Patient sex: M
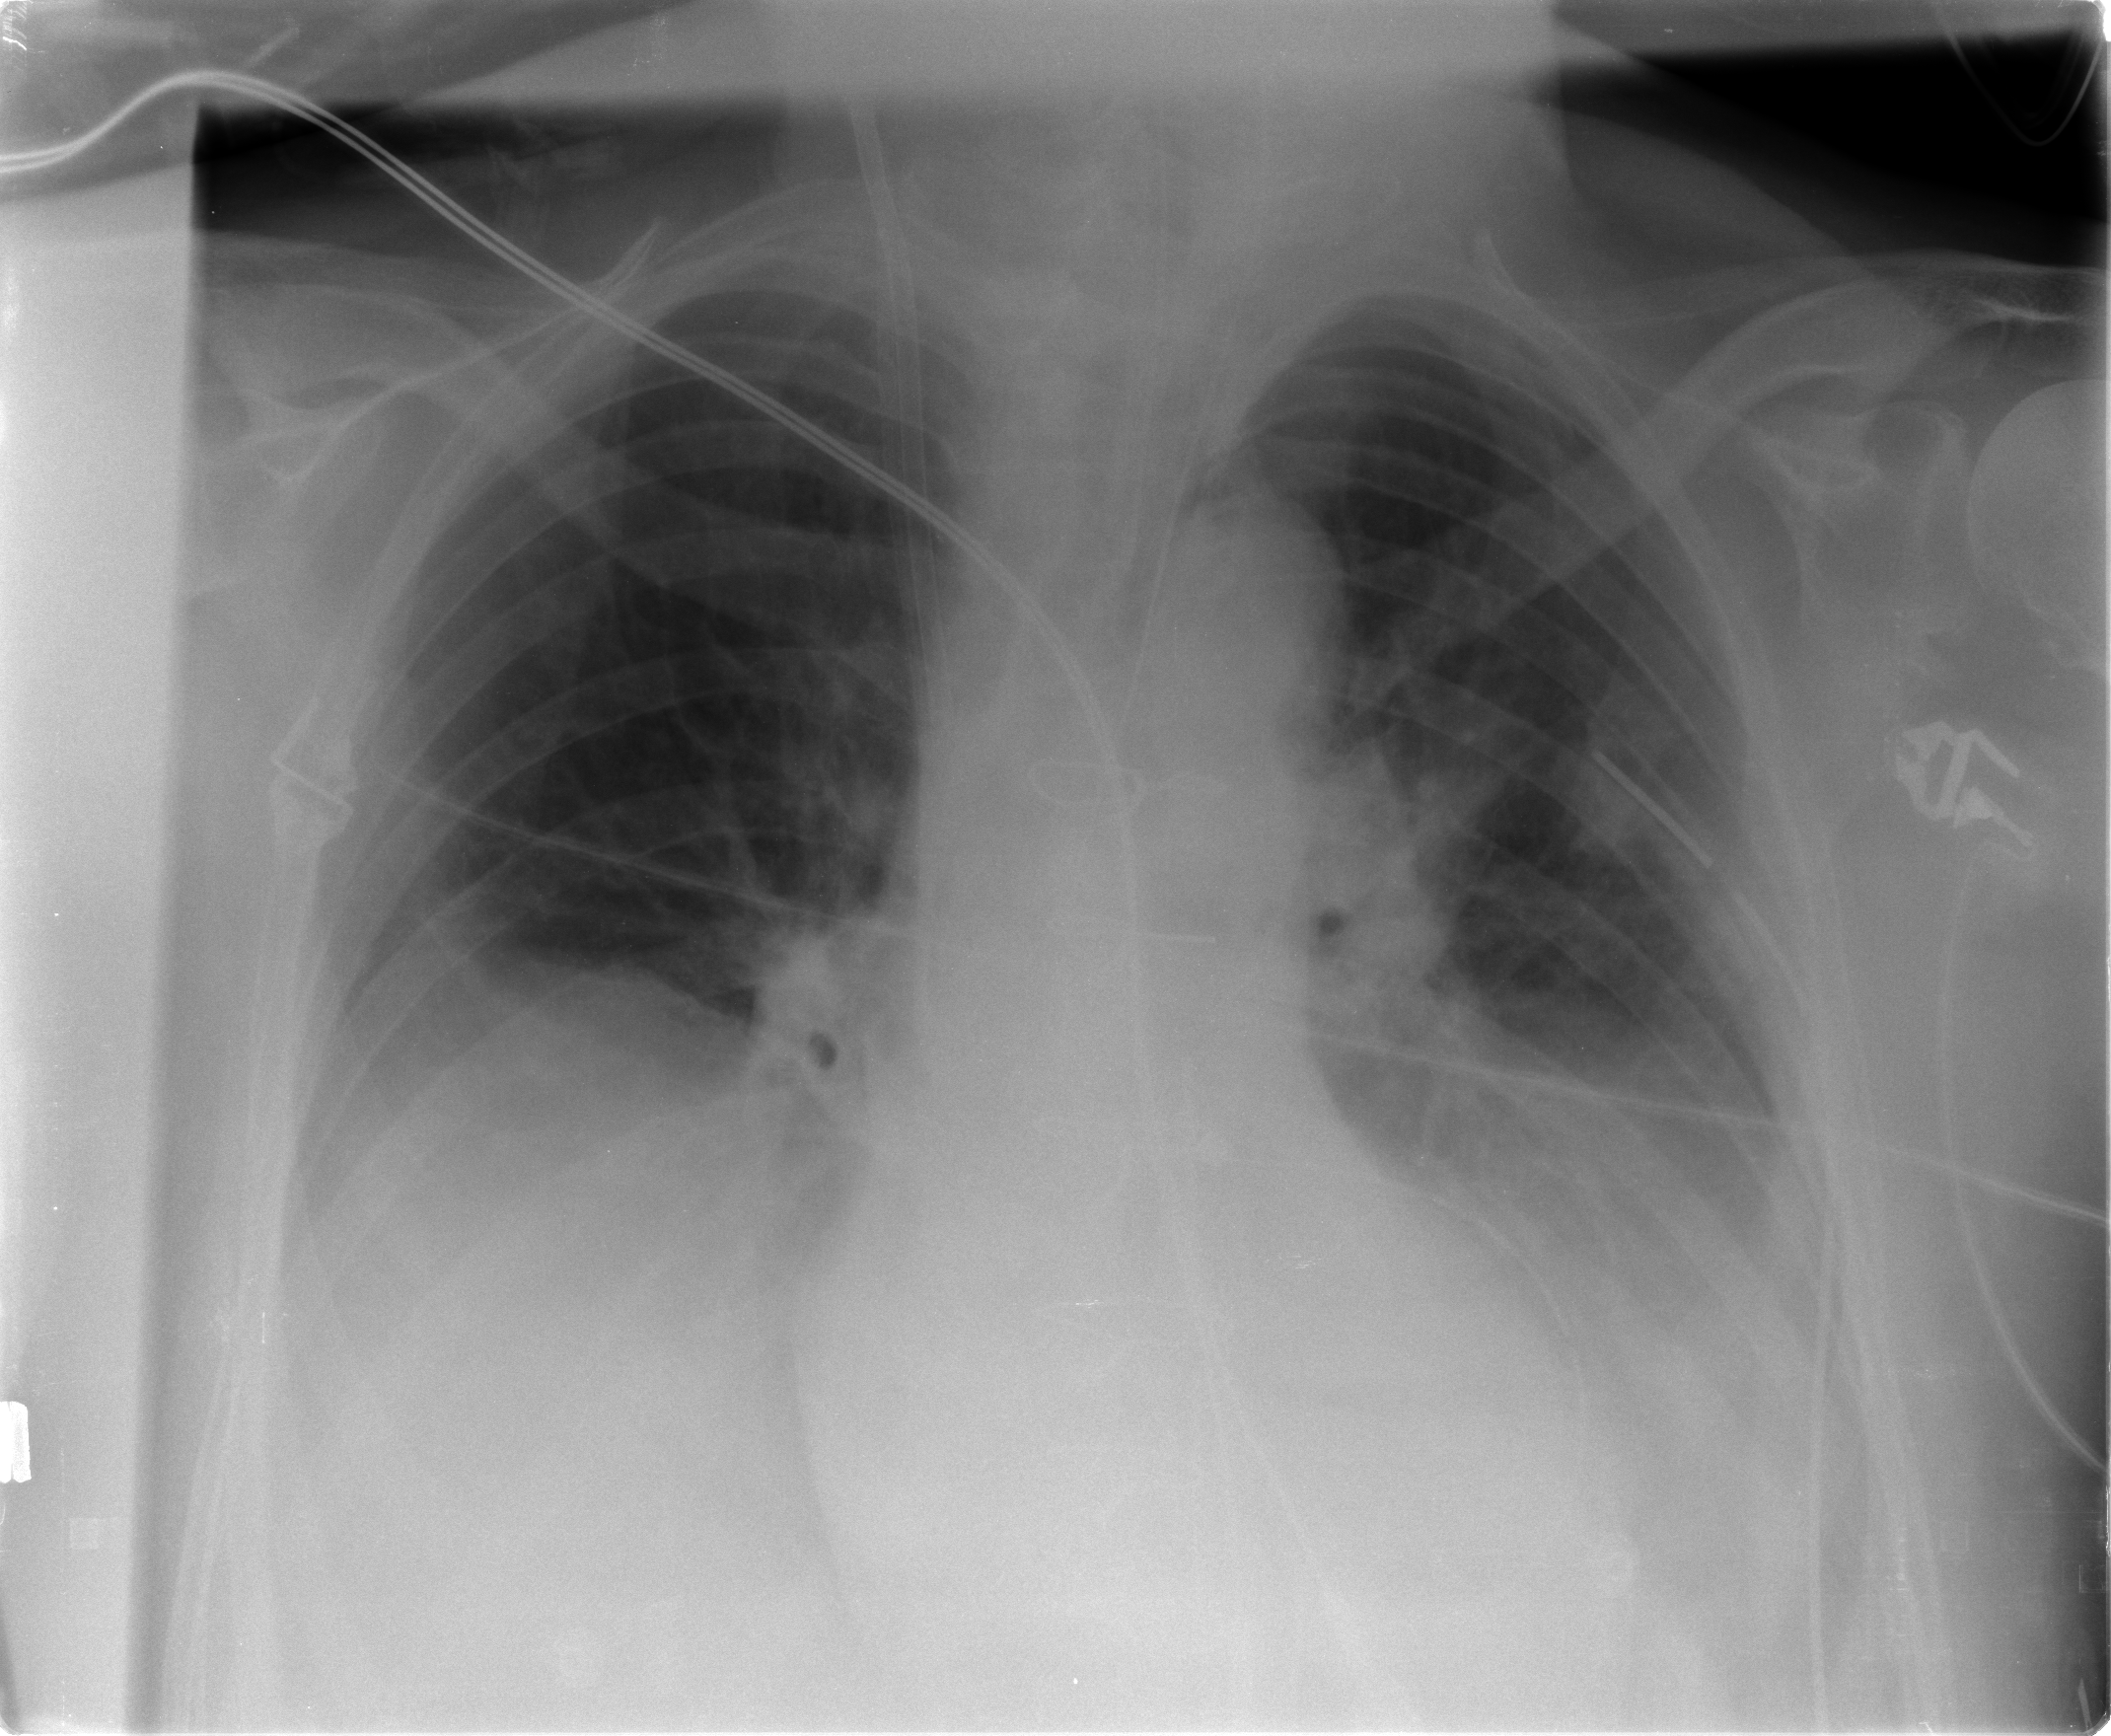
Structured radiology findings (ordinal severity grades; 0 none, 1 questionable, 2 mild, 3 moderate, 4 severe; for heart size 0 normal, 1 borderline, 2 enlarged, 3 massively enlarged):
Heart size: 0
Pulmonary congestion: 1
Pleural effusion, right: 2
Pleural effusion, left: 2
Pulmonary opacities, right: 0
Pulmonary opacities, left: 0
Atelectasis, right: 2
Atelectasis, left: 2